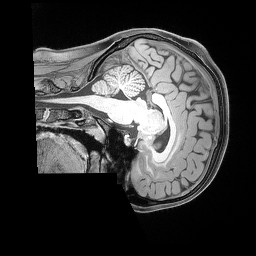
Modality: T1w
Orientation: sagittal
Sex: female
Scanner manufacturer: siemens
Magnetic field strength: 3 T
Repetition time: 2.53 s
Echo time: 0.00169 s